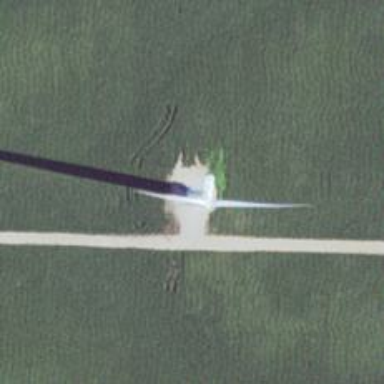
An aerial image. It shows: Wind generator with horizontal axis. The generator is wind turbine.